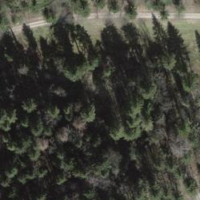
EUNIS habitat code: 44
Species observed at this site:
Campanula trachelium